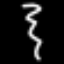
Label: squiggle